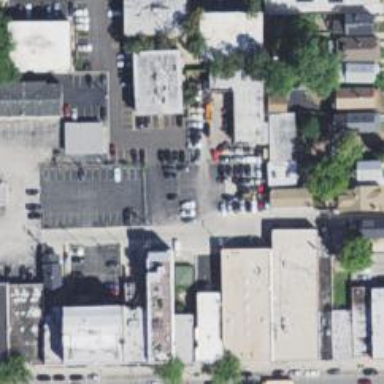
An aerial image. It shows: Alley classified as service road.